Question: Alright, I realize that what I am about to ask may not be possible, which I can live with. But If it is possible it will make my life a lot easier.
Within my MS Access Database, I am attempting to query 2 tables. These tables are both linked to my Access DB, one is linked to an Excel file ('MSSB Reps DTP') containing a dump from a seperate DB2 database.
The other table in my query ('SalesPage DNK Rep Query') is linked to another Access DB, which is in turn linked to a SQL databse. Here is an image of the Query design screen:

Where the tables are linked is not so much important as the fact that since they are linked tables, and since this is MS Access, I can not edit the tables. Therefore, I can not simply pop into design mode of either table and change the data type of a given column.
Each table has a column named 'CRD Number'. I want to create an inner join between these two tables based on this column. Just a simple, everyday, inner join. I can not however, because the 'CRD Number' column is stored as a Number for the 'MSSB Reps DTP' table, and as text in the SalesPage DNK Rep Query table.
I was wondering if there is some way to temporarily use a fucntion to "cast" the 'CRD Number' column fromo the 'MSSB Reps DTP' table as text, so that I can run this query. However, any solution will be appreciated. Just don't tell me to edit the Excel document. I am trying very hard to avoid that for various reasons.
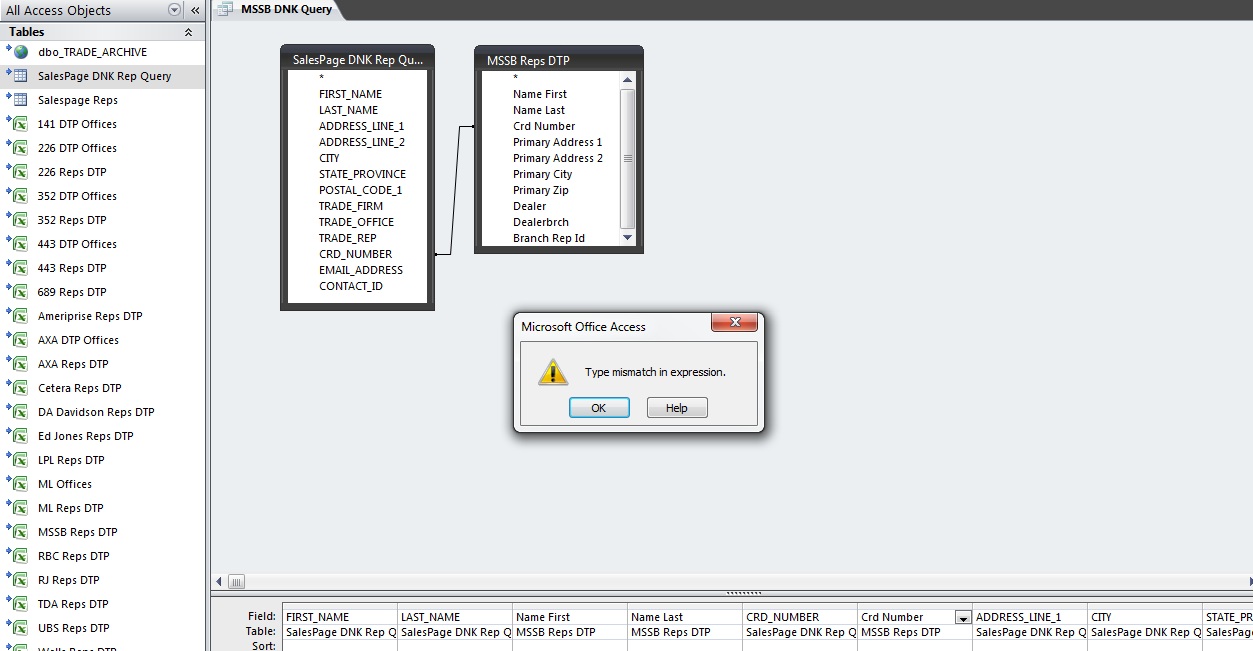
Answer: You can use 'CStr' to cast the number as text.
'''
SELECT *
FROM
[MSSB Reps DTP] AS m
INNER JOIN [SalesPage DNK Rep Query] AS s
ON CStr(m.[CRD Number]) = s.[CRD Number];
'''
The Access query designer may refuse to display that join in Design View, but you can switch to SQL View and edit the statement text.